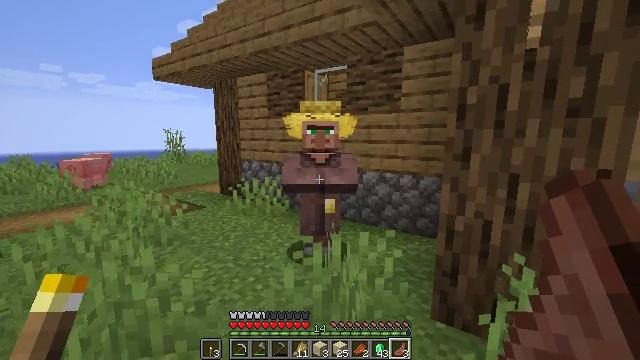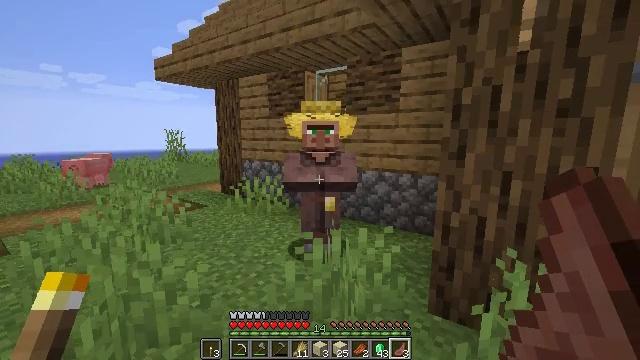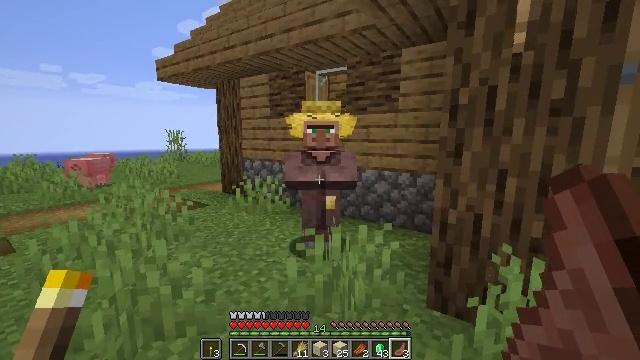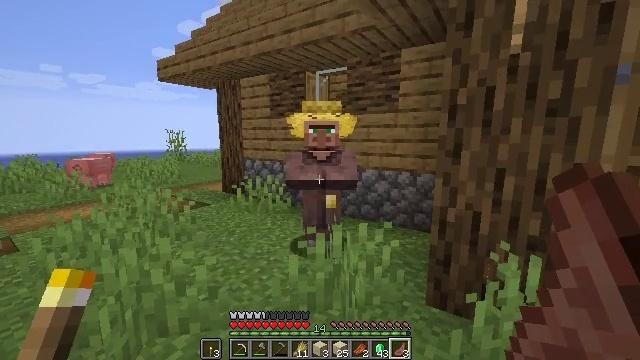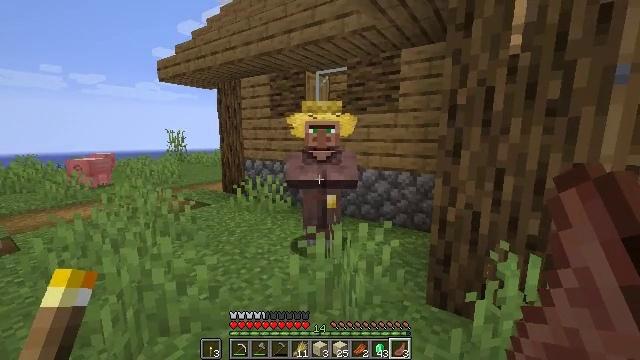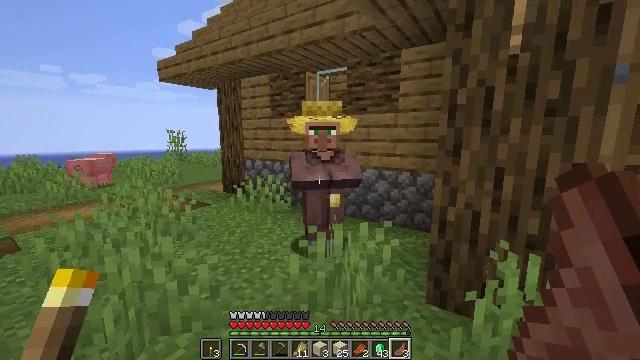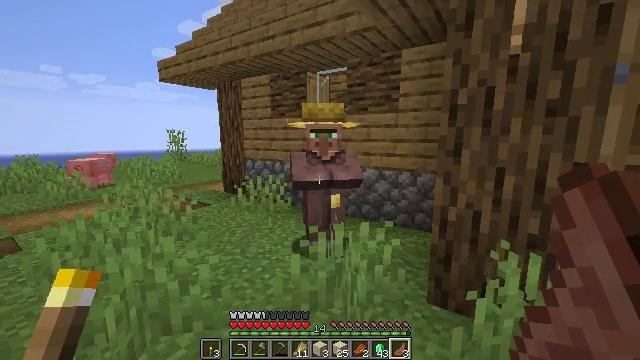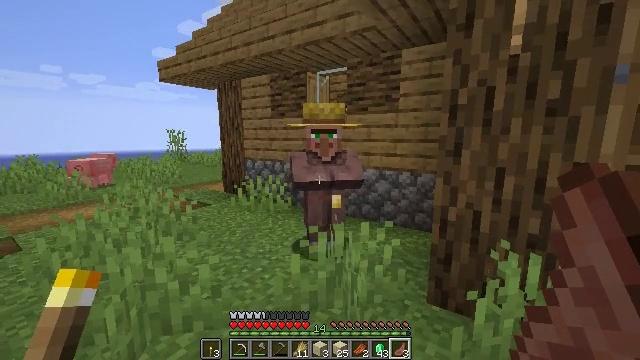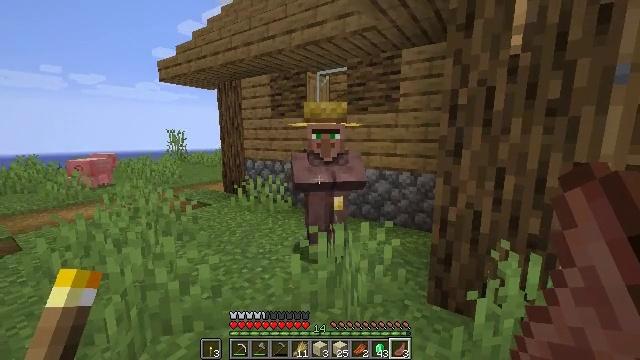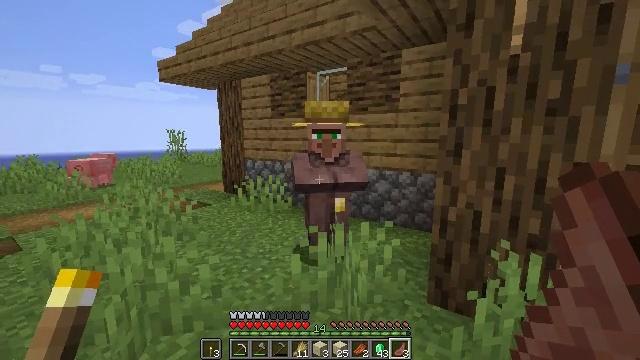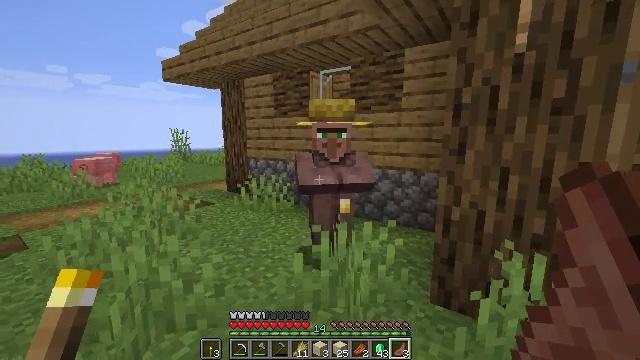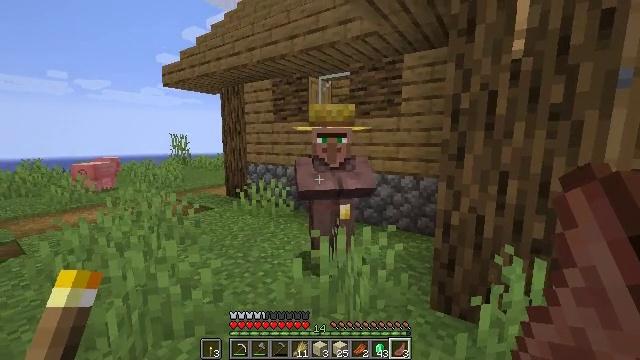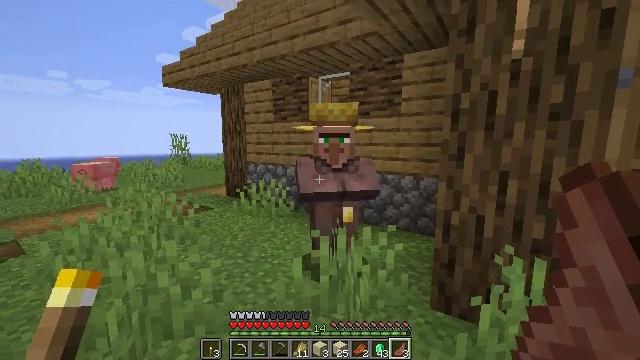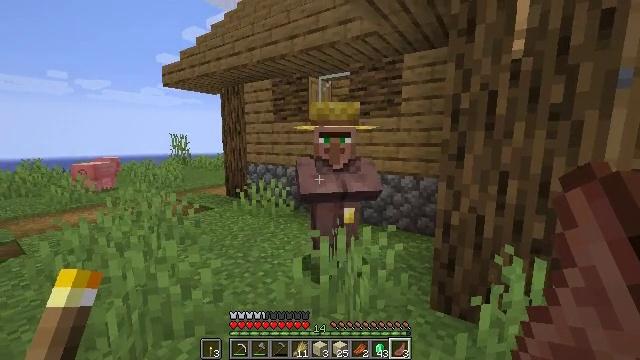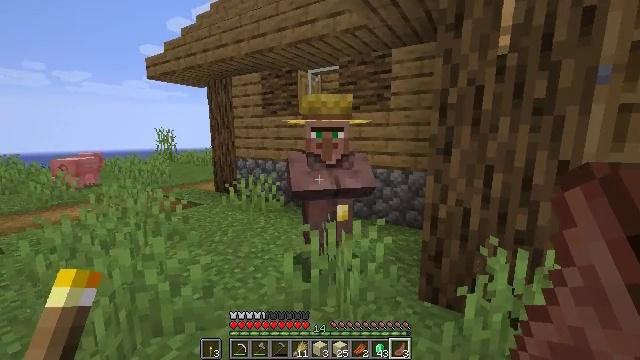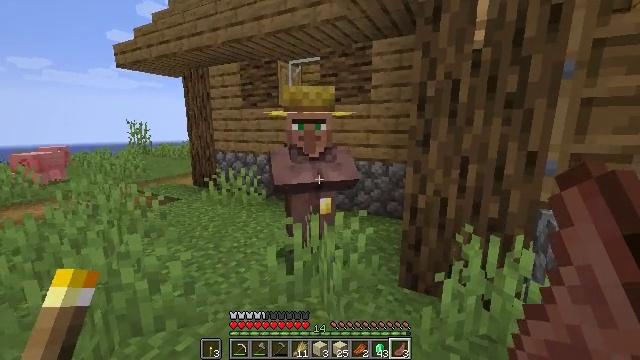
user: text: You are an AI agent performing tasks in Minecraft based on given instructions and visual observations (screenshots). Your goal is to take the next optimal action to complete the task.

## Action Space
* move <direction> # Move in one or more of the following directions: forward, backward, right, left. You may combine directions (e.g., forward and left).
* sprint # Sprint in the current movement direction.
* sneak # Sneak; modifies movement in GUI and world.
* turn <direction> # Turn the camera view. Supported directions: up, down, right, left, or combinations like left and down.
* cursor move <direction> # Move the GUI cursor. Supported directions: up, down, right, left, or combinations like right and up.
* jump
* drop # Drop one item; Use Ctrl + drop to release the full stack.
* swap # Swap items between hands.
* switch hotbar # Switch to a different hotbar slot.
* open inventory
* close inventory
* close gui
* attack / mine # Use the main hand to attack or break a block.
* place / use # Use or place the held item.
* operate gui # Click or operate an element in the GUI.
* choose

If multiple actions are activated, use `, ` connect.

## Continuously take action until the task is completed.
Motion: motion action
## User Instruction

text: Craft a brick.
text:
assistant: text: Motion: no_op
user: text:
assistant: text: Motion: no_op
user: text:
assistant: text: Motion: no_op
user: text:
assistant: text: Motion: no_op
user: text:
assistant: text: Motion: no_op
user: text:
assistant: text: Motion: no_op
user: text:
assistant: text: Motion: no_op
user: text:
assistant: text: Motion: no_op
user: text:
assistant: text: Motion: no_op
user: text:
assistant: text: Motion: no_op
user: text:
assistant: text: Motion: turn up
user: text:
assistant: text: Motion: no_op
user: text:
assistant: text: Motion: no_op
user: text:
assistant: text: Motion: turn right and down
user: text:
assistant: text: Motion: turn right and down
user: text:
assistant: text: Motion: turn right
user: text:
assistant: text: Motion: no_op
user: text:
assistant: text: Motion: no_op
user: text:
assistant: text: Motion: use / place
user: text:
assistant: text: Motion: use / place
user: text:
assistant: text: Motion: use / place
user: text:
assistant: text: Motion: no_op
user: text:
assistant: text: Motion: no_op
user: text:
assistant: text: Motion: open gui
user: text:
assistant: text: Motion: no_op
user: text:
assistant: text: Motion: no_op
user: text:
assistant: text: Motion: no_op
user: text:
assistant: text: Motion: no_op
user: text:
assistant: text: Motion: no_op
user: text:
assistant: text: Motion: no_op